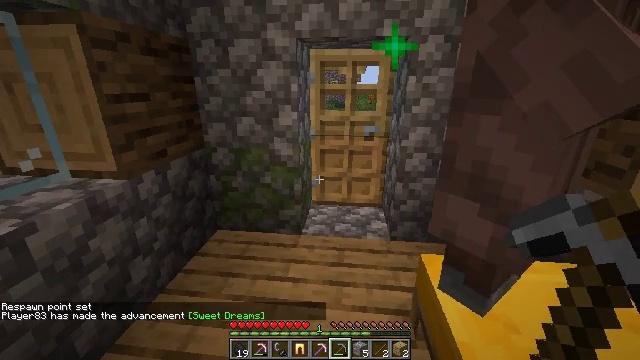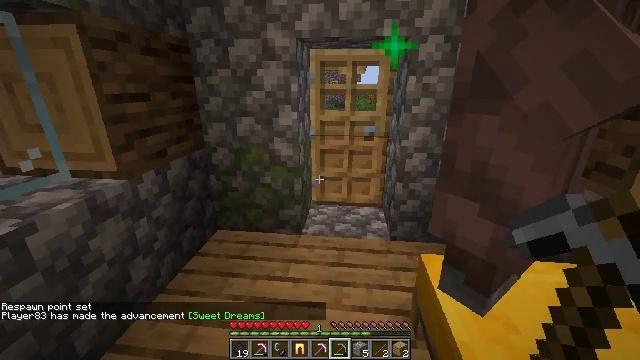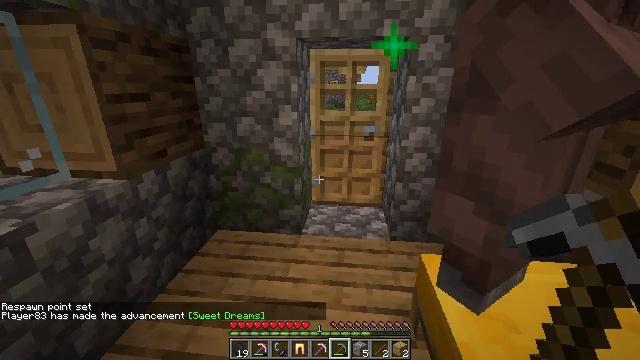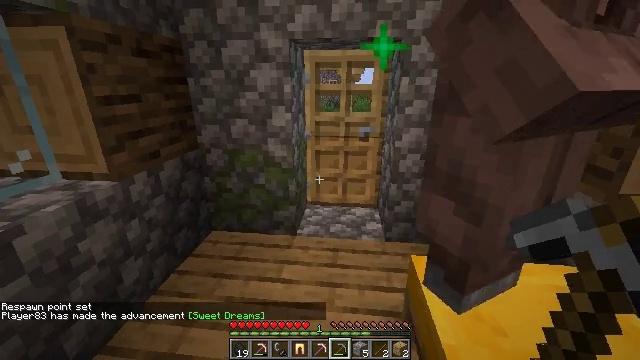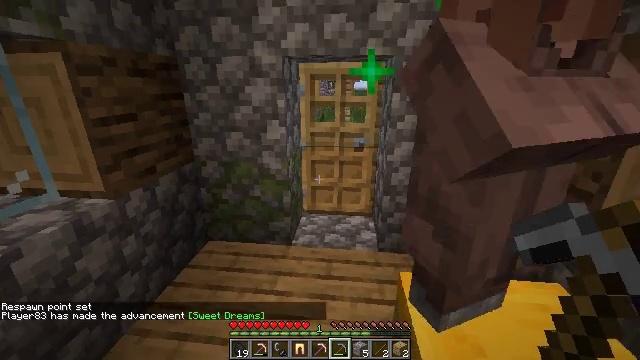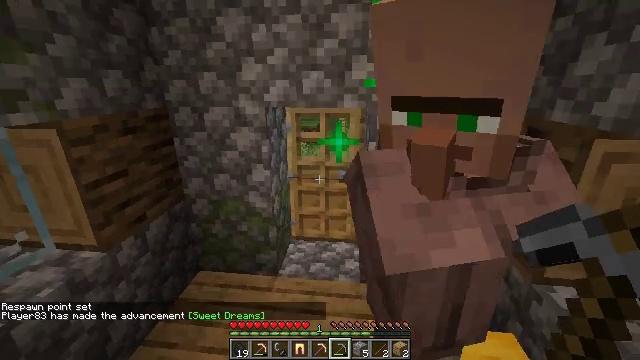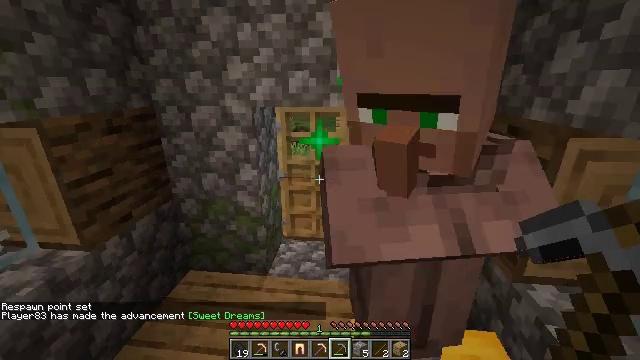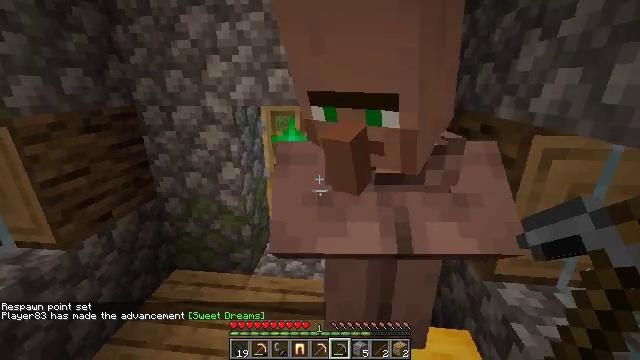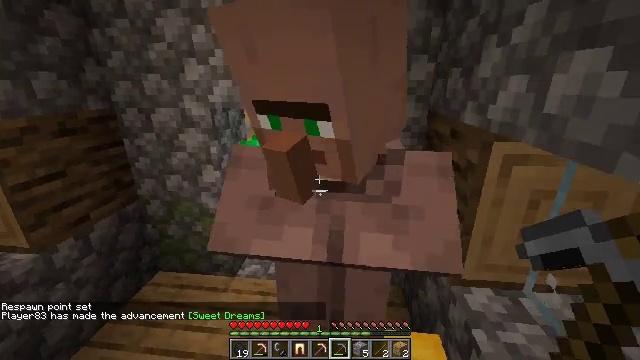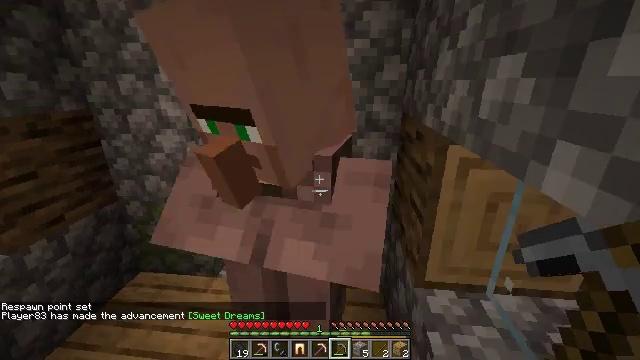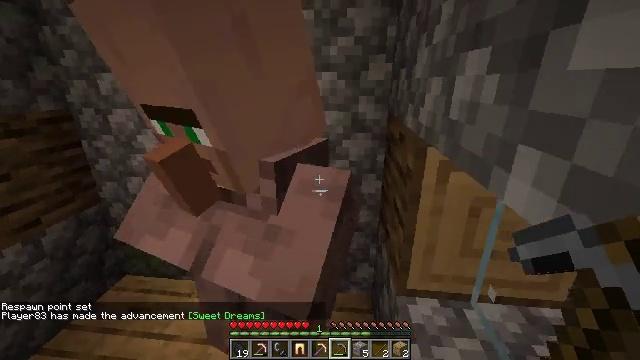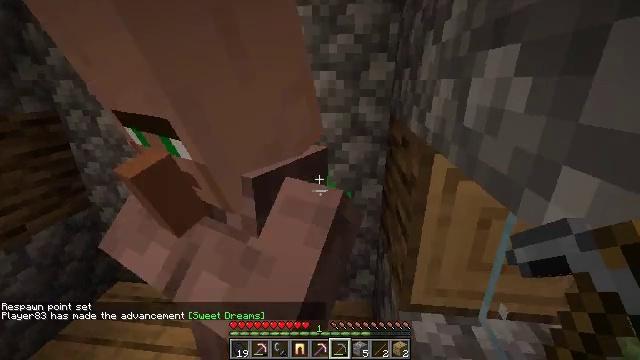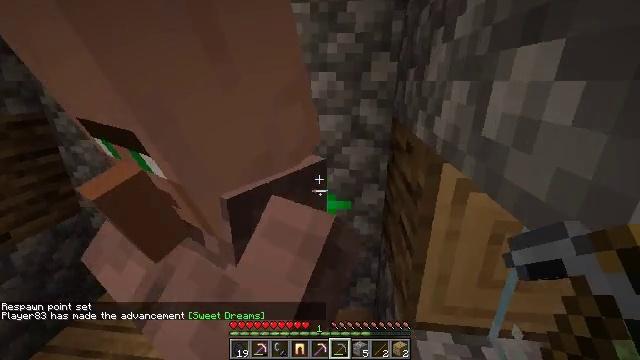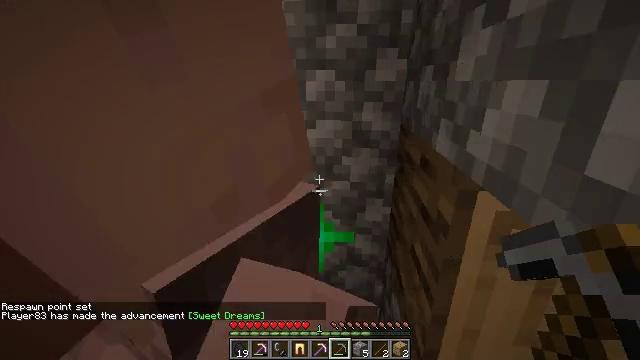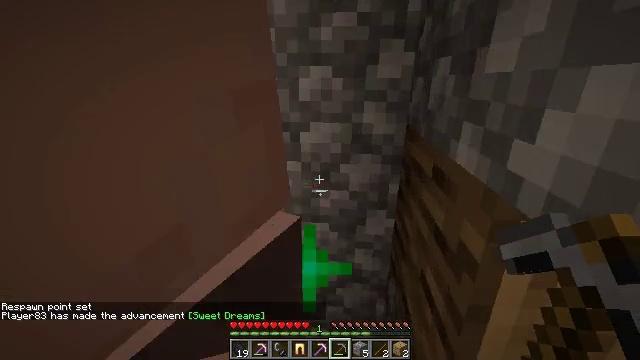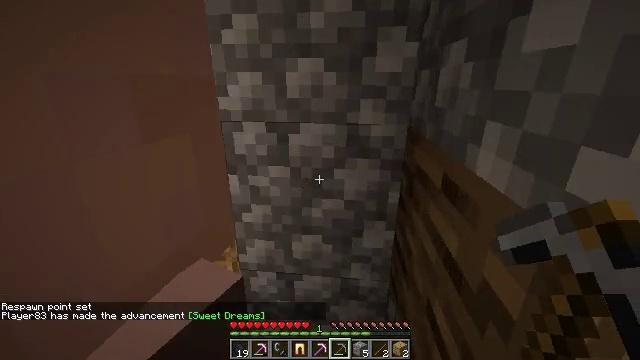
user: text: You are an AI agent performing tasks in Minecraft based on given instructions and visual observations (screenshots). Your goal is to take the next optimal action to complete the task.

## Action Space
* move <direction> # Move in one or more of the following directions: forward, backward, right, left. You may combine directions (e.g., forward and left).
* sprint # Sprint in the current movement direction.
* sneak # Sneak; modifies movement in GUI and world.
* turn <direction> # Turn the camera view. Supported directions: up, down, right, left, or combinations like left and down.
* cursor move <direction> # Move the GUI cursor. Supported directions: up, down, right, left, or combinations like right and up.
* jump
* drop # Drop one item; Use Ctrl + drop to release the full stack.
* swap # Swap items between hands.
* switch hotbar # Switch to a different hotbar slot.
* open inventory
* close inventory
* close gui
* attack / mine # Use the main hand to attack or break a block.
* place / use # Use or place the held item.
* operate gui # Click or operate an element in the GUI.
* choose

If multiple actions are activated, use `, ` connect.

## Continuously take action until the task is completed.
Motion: motion action
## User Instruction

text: Break the tree to get oak logs.
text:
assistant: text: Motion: no_op
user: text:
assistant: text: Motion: no_op
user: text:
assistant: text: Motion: move right
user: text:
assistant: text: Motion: move right
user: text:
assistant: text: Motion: move right
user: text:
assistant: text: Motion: move right
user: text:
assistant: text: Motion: move right
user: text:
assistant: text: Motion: move right
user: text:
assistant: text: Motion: move right
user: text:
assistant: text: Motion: move forward and move right
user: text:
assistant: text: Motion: move forward and move right
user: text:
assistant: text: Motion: move forward and move right
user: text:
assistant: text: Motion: move forward and move right
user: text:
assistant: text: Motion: move forward and move right
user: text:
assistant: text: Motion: move forward and move right
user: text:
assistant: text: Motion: move forward and move right
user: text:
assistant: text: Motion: move forward and move left
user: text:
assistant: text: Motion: move forward and move left
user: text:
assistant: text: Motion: move forward
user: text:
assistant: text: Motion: move forward
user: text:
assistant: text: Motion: move forward, turn left
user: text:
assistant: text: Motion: move forward, turn left and down
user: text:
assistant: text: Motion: move forward and move left, turn left and down
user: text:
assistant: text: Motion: move forward and move left, turn left and down
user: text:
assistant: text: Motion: move forward and move left
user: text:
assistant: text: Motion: move forward and move left, turn right
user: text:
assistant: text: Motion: move forward, turn right
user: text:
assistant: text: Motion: turn right
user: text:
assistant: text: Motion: no_op
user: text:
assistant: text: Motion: no_op